Question: I am authoring a management pack with custom views using Silverlight / WPF (shared code) and MP authoring console and MP authoring tool in Visual Studio.
I am following this tutorial on custom views.
<URL>
In Section 4.1: It mentions: Add a reference to and assemblies. These can typically be found in the Console folder of the Operations Manager installation. Attention: the assemblies from the RTM/CU1 installation will not work! You need to download the sample project files and use the included assemblies.
I cannot add references to the Silverlight project. I get an error message:

Is there any way to get around this?
I understand that the .net runtime is different than that of Silverlight. Yet, this tutorial shows a working example, so it there a missing step or a different binary. What am I missing?
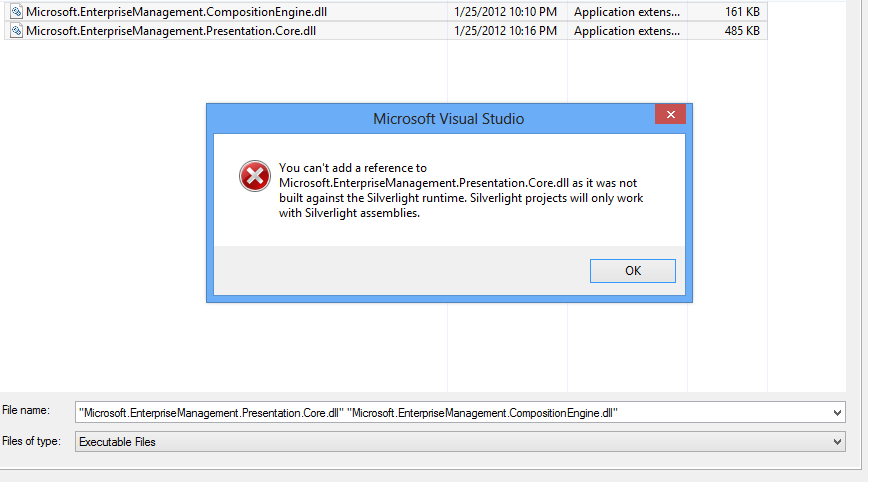
Answer: The important bit is the bit in bold, you need to download the sample project and copy the references from there. Were you doing this?
<URL>
If you download this zip and go to the following sub directory
\Creating a Widget for Operations Manager Dashboard - Walkthrough %231.zip\Creating a Widget for Operations Manager Dashboard - Walkthrough #1\Section_4\AlertSummarySilverlight\Bin\Debug
You'll see the two assemblies in this folder. Copying them out of the zip into another folder and add a reference to them. This works for me in Silverlight 5.